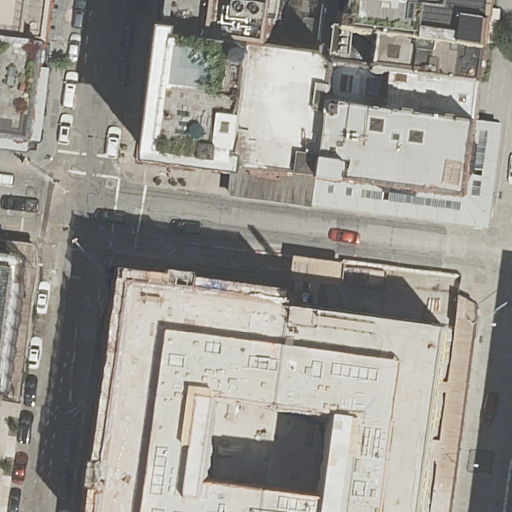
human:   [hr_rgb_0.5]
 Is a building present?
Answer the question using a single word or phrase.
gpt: yes

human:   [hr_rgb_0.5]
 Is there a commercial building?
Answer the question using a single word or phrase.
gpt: no

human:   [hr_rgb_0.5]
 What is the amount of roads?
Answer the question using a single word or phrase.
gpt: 3

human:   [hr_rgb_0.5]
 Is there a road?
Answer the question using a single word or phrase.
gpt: yes

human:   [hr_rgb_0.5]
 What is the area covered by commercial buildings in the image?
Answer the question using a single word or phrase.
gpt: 0m2

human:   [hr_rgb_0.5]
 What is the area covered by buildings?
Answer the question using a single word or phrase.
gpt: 5171m2

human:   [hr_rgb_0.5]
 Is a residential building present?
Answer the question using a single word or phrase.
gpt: yes

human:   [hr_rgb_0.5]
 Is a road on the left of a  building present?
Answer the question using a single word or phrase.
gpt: yes

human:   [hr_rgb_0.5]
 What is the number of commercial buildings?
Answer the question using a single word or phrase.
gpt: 0

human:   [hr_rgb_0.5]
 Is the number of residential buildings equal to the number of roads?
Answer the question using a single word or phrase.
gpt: no

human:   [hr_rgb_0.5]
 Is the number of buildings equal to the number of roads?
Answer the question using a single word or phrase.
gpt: no

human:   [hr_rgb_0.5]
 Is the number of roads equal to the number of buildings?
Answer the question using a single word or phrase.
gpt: no

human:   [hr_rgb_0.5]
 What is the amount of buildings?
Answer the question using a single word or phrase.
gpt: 12

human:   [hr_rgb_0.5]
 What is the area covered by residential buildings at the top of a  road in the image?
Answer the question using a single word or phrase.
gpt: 2370m2

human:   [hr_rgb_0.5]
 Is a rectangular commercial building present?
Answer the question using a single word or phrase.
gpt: no

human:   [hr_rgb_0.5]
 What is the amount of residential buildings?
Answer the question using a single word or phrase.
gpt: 12

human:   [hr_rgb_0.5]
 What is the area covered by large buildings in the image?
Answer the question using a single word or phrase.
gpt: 2800m2

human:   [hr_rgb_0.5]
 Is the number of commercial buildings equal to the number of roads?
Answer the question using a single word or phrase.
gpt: no

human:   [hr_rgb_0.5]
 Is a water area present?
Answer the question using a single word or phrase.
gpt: no

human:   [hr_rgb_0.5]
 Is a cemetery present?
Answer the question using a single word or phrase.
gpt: no

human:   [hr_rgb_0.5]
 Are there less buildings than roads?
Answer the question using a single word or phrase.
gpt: no

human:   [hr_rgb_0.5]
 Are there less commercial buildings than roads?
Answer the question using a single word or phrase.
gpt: yes

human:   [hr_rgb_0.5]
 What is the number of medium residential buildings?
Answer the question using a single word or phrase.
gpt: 8

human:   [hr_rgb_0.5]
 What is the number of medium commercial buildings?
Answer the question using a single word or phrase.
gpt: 0

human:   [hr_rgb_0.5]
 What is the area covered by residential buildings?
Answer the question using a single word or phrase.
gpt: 5171m2

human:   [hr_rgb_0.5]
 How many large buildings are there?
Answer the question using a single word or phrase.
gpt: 2

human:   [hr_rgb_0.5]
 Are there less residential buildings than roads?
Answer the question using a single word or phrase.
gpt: no

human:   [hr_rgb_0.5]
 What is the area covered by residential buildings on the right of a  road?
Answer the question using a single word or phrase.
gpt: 4926m2

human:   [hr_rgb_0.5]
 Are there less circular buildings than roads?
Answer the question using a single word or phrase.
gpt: yes

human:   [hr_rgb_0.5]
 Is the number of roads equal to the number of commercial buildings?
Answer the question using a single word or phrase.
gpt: no

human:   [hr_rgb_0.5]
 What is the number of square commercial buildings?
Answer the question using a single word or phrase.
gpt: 0

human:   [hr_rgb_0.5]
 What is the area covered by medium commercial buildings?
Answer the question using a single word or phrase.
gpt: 0m2

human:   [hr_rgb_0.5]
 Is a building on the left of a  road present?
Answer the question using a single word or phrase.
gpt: yes

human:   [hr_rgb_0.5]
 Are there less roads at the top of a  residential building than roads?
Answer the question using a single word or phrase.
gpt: yes

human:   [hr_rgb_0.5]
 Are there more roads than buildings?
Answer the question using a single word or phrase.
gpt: no

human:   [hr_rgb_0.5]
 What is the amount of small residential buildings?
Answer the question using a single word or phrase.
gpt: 2

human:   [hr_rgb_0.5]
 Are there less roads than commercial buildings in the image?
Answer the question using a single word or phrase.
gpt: no

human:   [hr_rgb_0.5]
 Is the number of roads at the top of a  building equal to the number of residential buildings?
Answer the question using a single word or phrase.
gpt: no

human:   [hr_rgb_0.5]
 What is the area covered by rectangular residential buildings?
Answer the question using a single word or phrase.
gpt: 4752m2

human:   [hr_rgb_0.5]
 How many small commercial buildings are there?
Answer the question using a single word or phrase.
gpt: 0

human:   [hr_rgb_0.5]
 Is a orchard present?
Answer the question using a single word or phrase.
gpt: no

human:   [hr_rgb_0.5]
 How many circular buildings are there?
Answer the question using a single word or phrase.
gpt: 0

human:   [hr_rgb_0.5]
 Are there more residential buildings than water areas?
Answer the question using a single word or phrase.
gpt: yes

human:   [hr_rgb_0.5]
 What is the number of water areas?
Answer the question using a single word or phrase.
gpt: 0

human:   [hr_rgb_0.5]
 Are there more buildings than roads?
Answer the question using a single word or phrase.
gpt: yes

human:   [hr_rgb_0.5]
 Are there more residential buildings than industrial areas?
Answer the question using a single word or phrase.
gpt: yes

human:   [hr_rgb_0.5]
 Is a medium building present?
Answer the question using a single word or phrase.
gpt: yes

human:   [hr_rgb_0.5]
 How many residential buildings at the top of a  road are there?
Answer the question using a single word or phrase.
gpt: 10

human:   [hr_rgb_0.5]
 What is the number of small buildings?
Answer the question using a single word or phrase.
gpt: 2

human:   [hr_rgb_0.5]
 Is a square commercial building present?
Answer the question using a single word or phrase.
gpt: no

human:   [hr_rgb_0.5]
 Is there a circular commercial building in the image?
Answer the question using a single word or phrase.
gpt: no

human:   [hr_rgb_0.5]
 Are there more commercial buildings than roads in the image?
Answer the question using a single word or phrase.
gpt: no

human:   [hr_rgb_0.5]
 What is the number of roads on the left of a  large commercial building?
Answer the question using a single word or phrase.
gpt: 0

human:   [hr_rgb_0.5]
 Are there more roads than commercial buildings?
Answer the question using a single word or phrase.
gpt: yes

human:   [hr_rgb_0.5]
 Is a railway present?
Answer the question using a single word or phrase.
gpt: no

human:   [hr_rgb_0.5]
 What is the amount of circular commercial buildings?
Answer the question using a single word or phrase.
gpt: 0

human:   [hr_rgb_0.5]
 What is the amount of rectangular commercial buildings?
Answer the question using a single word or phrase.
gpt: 0

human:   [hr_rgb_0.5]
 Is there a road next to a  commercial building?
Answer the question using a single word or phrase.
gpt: no

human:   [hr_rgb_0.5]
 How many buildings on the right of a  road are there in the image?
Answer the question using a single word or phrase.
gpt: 9

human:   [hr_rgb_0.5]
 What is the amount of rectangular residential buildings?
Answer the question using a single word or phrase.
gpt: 11

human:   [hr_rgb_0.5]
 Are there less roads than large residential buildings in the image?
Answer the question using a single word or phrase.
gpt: no

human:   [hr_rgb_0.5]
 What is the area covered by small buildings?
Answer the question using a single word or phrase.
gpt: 79m2

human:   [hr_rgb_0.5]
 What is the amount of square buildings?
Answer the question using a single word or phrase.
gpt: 0

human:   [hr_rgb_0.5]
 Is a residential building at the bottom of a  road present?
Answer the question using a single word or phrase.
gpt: yes